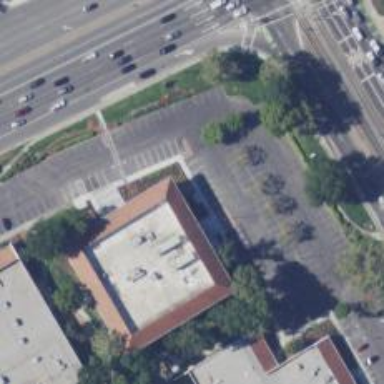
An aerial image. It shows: Building.